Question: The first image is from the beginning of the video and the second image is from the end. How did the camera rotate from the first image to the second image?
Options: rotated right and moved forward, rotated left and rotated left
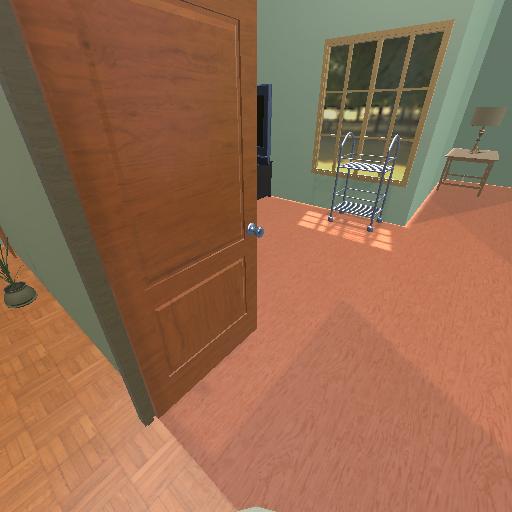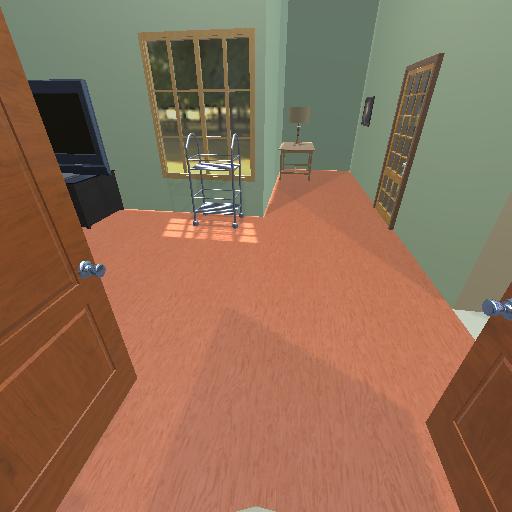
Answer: rotated right and moved forward